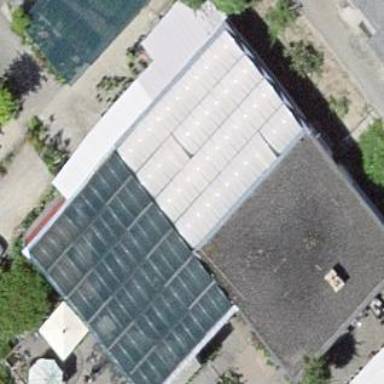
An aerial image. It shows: Building that serves as garden center.